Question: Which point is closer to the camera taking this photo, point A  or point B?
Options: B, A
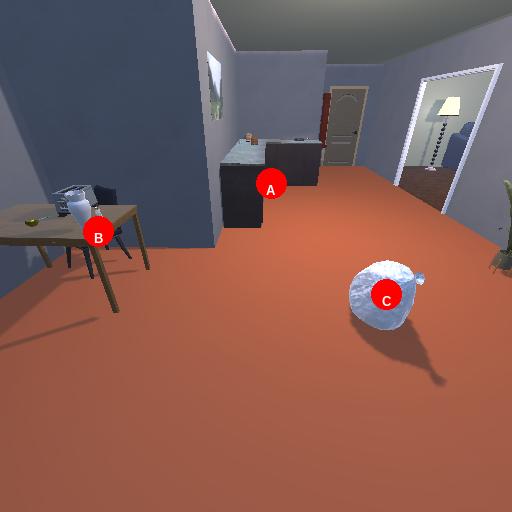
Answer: B